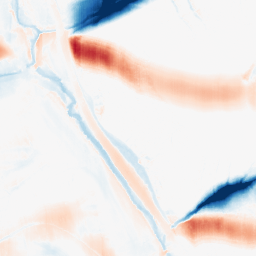
Category: morphological
Decomposition family: morphological_ellipse
Decomposition parameters: operation: average
width: 50
height: 10
Upsampling method: regularized
Upsampling parameters: scale: 2
lambda_reg: 0.001
Upsampling scale: 2